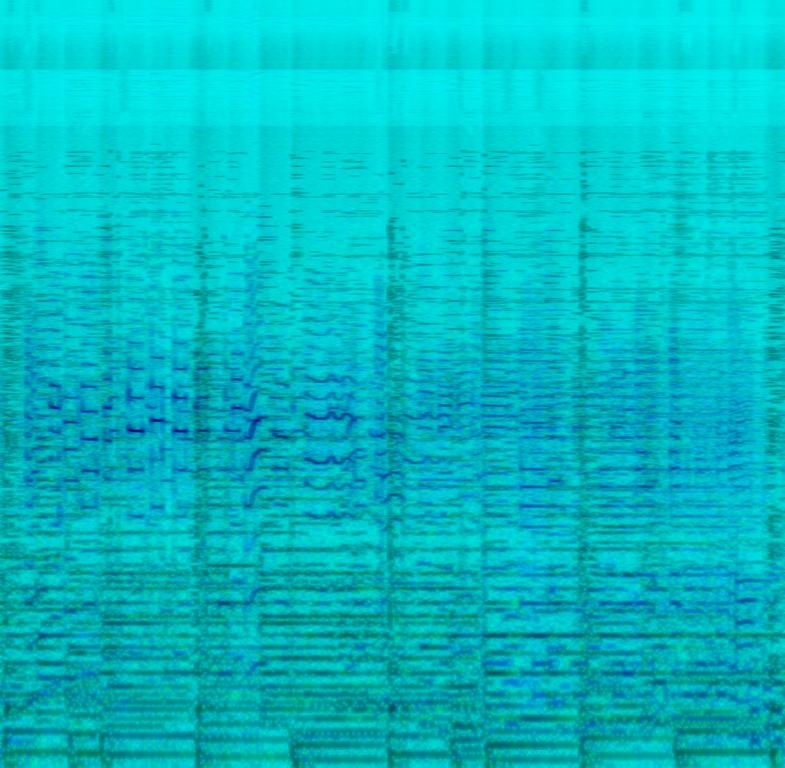
This is an instrumental rock music piece recording in the style of blues. There is an electric guitar playing a solo using the shredding technique. The backing track consists of a piano, a bass guitar and acoustic drums. There is a groovy feel to it. Parts of this recording could be sampled for use in beat-making.